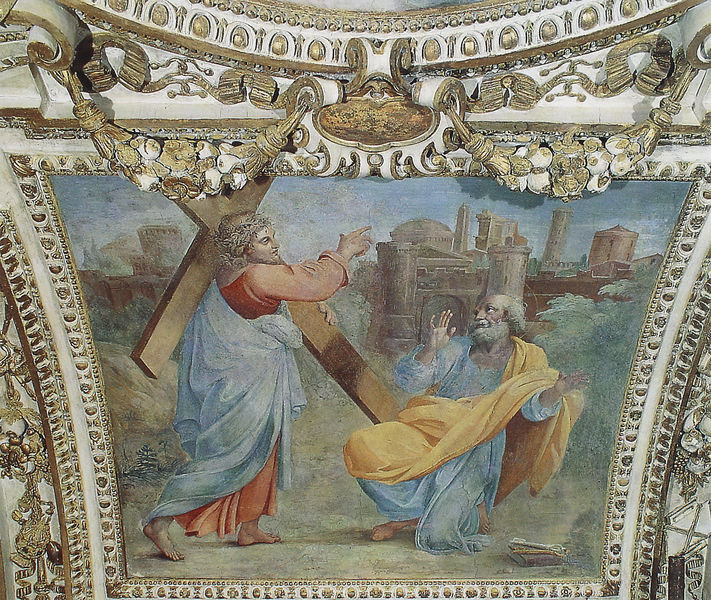
Titel: Quo vadis domine
Künstler: Innocenzo Tacconi
Standort: Rom, S. Maria del Popolo, Cappella Cerasi (EU - I - Latium)
Schlagwörter: blau, felsen, gemälde, hand, himmel, mann, umhang, weiß, gelb, landschaft, stadt, pastell, säulen, rot, weg, bart, wand, barock, tragen, hände, büsche, gehen, gold, mantel, decke, turm, früchte, füße, italien, last, detail, stuck, zinnen, buch, kreuz, knien, rom, girlanden, stadttor, christus, jesus, stadtmauer, tempel, deckengemälde, fresko, schlüssel, grund, jerusalem, petrus, dornenkrone, fresco, quasten, ewige stadt, abwehr, apostel, kreutz, kniet, kreuzweg, sünder, zeigend, kreuzträger, gelber umhang, bleuer umhang, kreuzträger jerusalem, stuck decke